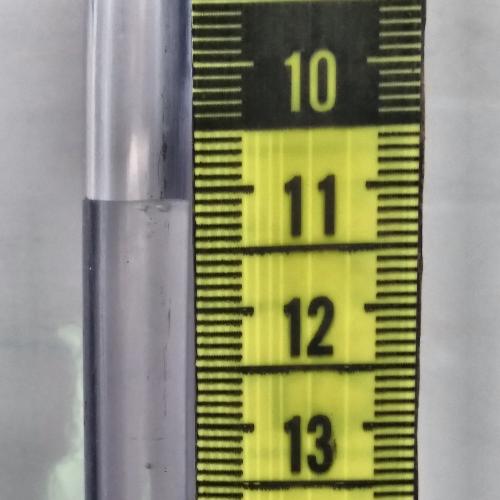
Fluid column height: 11.1 cm